Interaction volume radius: 5 \u00c5
Interaction volume height: 20 \u00c5
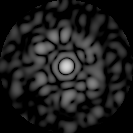
Disorder parameter: 0.7622